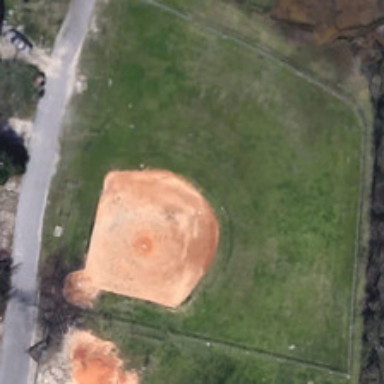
A baseball field is surrounded by green trees near a road .